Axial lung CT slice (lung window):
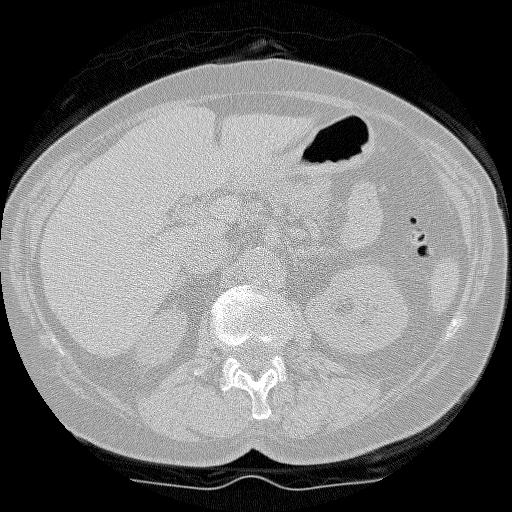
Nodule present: no